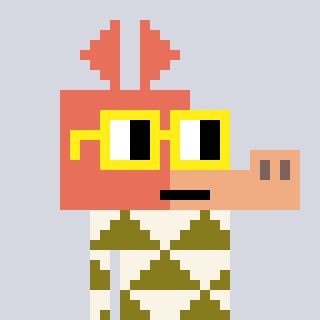
a pixel art character with square yellow glasses, a aardvark-shaped head and a gunk-colored body on a cool background